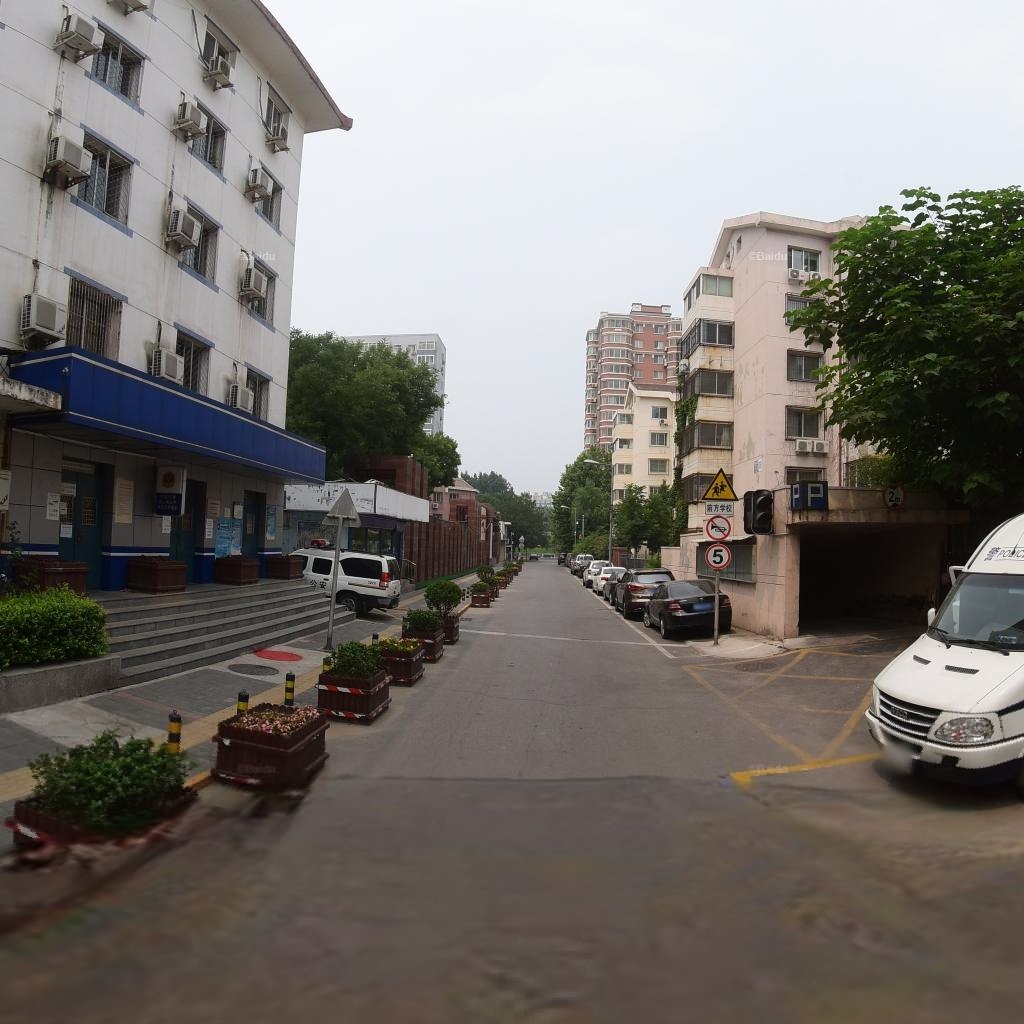
Region: Dongcheng
Road damage annotations: manhole cover, transverse crack, manhole cover